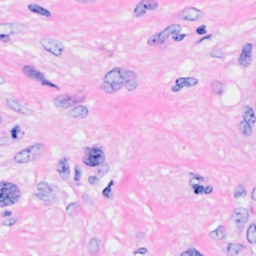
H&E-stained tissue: Breast